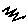
Label: zigzag